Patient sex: M
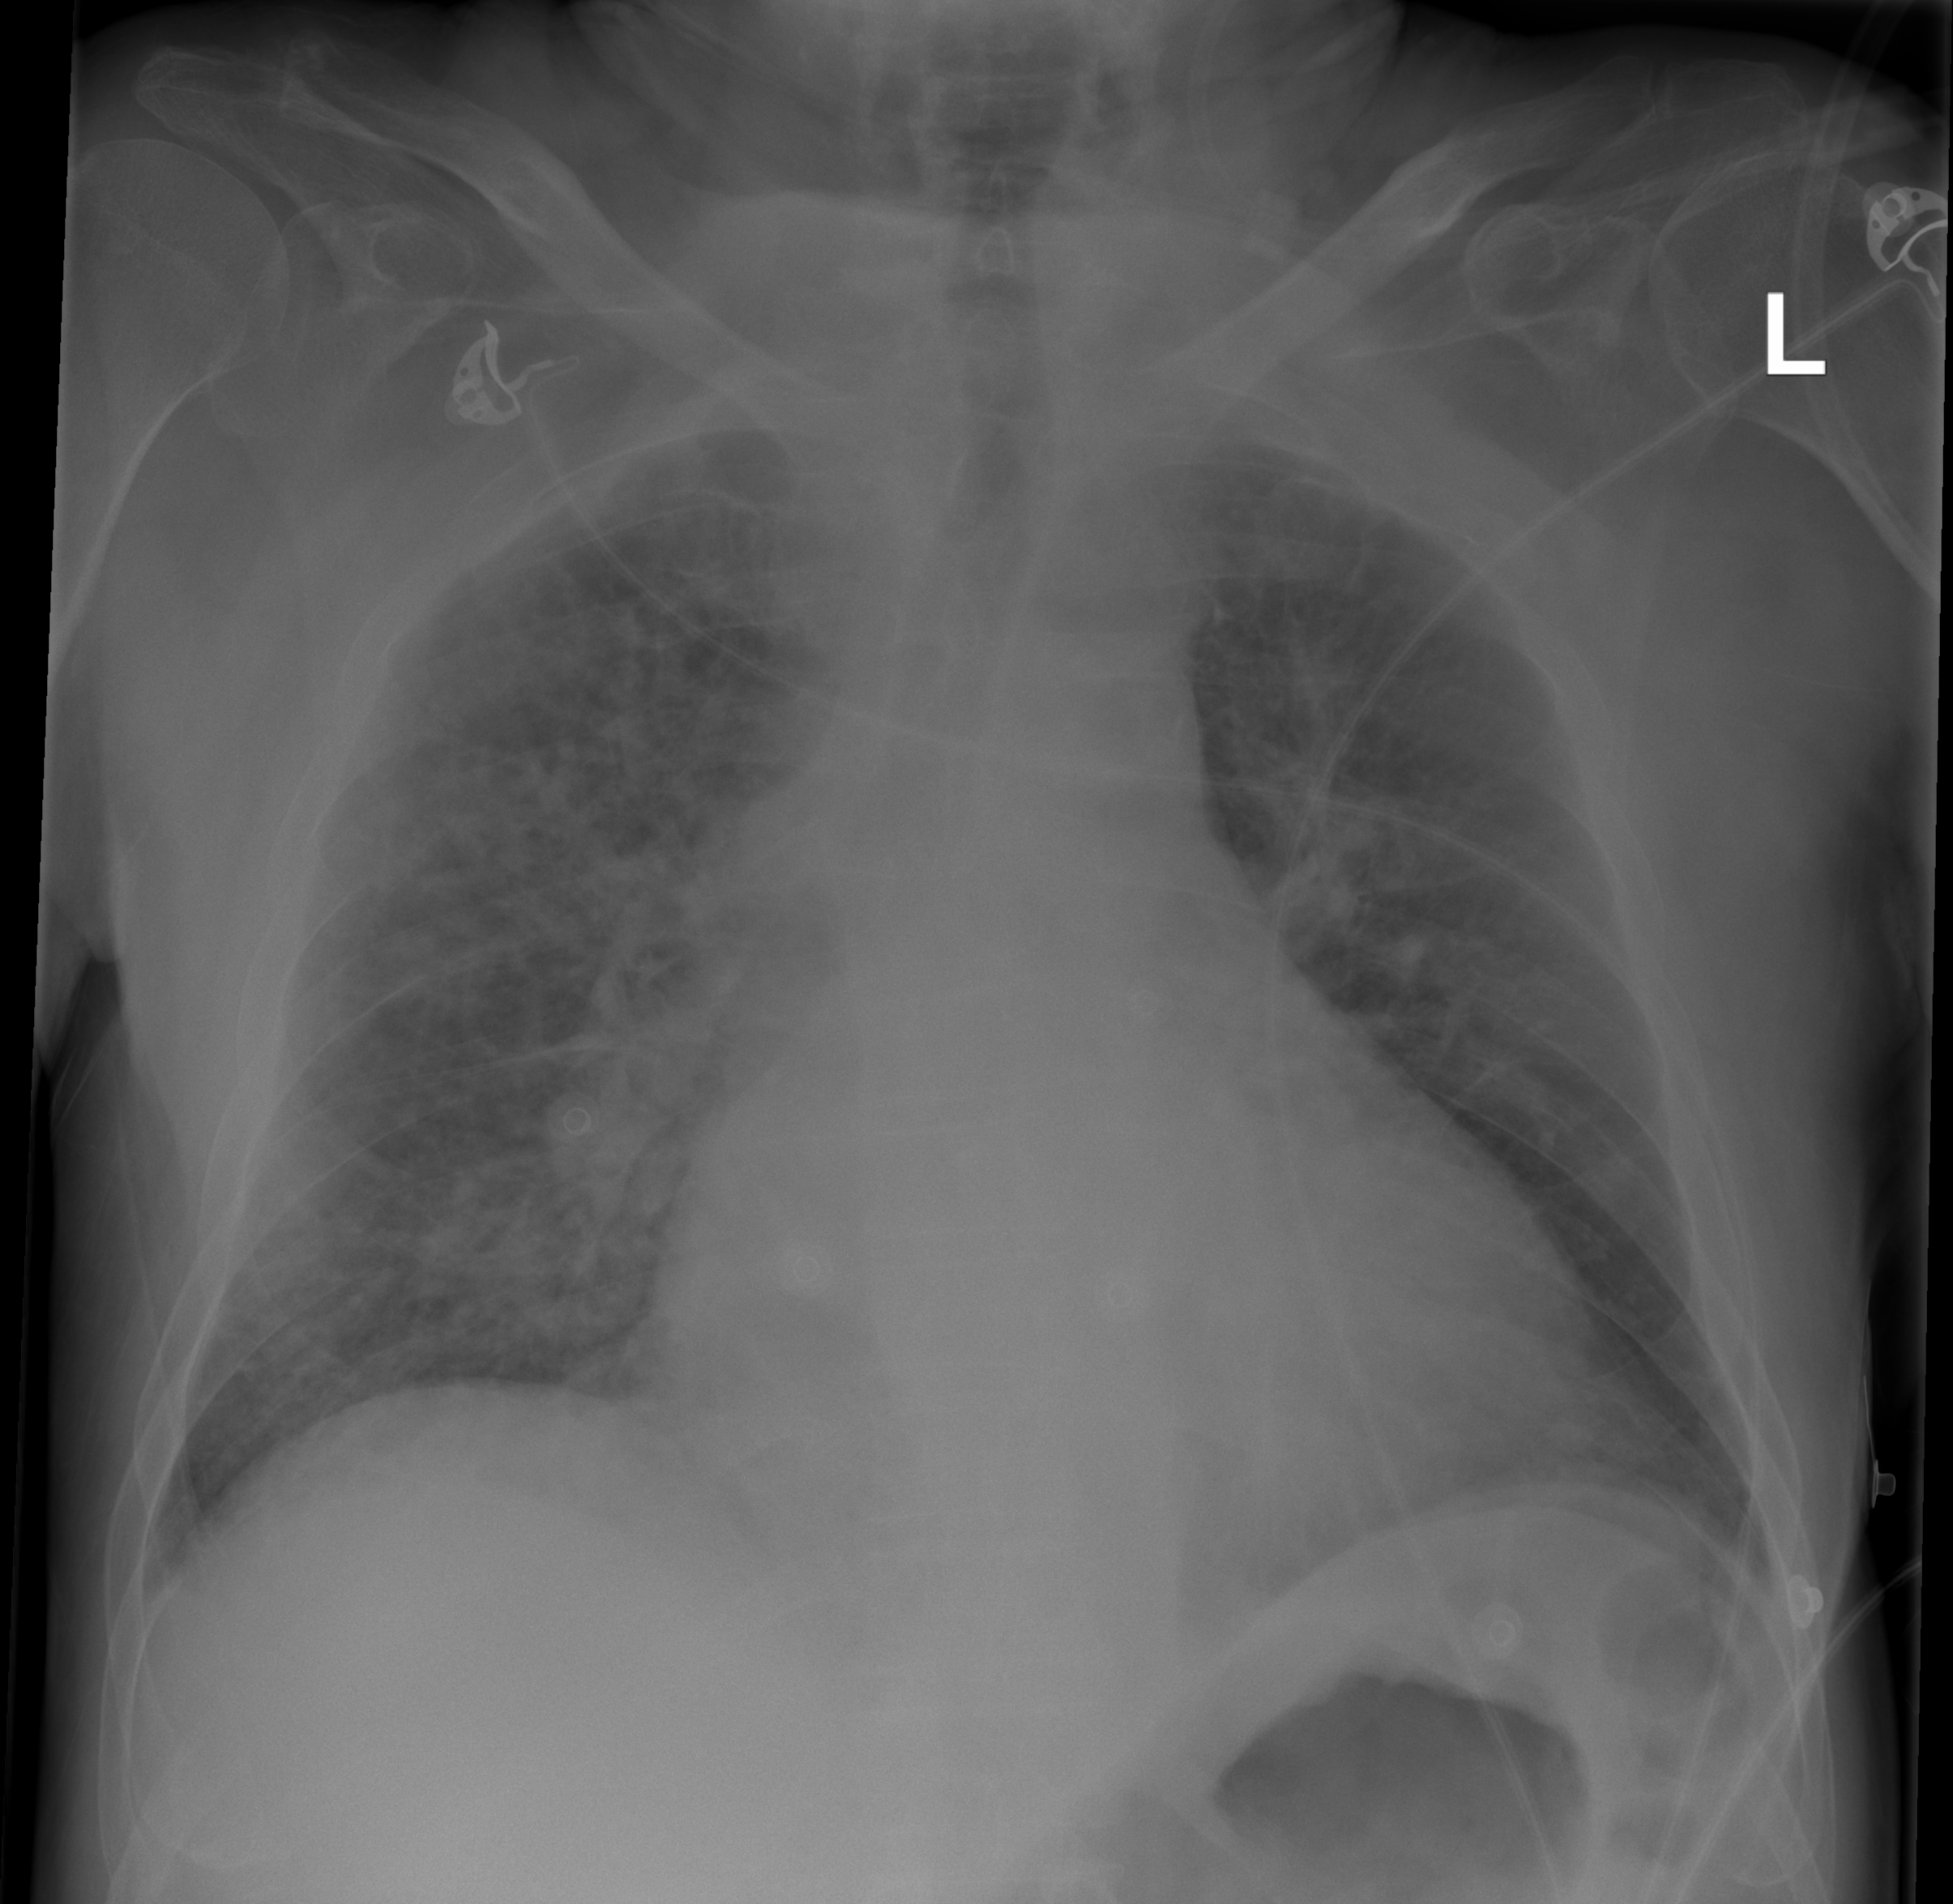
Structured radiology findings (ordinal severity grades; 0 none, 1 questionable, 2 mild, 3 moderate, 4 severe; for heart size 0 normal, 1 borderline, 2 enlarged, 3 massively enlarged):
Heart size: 2
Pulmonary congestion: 3
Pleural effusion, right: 1
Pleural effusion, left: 1
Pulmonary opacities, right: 3
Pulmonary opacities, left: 2
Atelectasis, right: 0
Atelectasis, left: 0